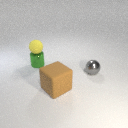
large brown rubber cube to the right of small green metal cylinder